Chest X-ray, AP view. Patient: 38 years old, sex M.
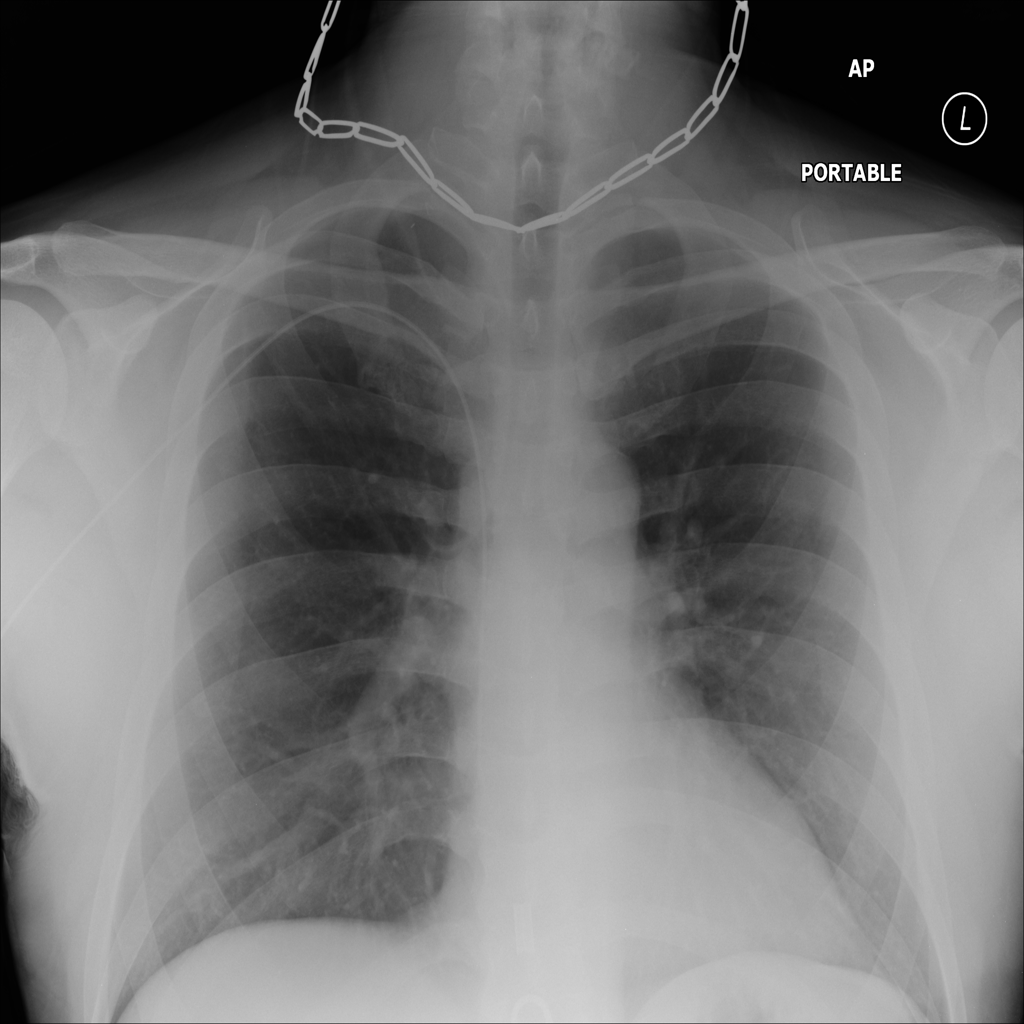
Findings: No Finding